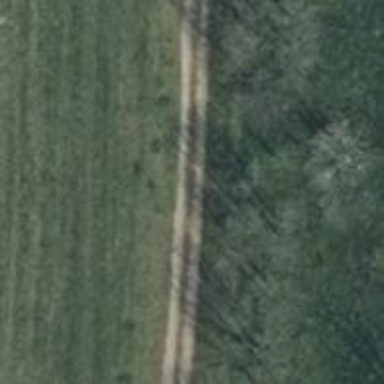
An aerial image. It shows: Grassy track.